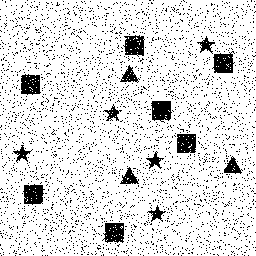
Squares: 7
Triangles: 3
Stars: 5
Total shapes: 15